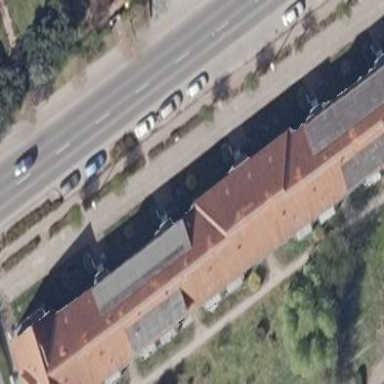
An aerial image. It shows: Residential building with gabled roof.